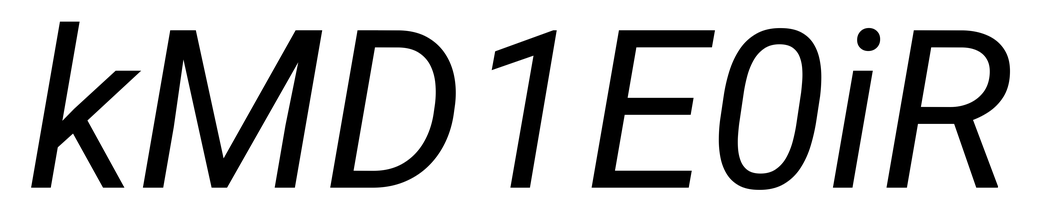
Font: Roboto-Italic_Italic